Field crop: maize
Growth stage: 1
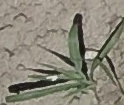
Species: sorghum